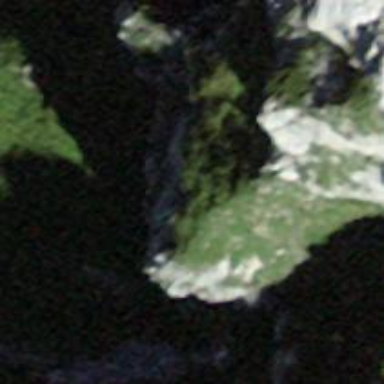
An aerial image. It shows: Cliff in nature.